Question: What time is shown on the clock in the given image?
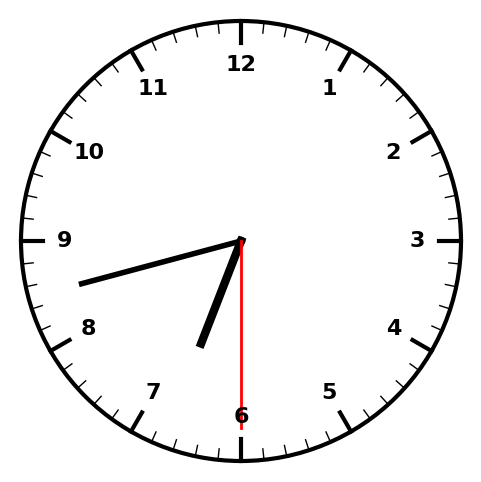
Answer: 06:42:30